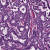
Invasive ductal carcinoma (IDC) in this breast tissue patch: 1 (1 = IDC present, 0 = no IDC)